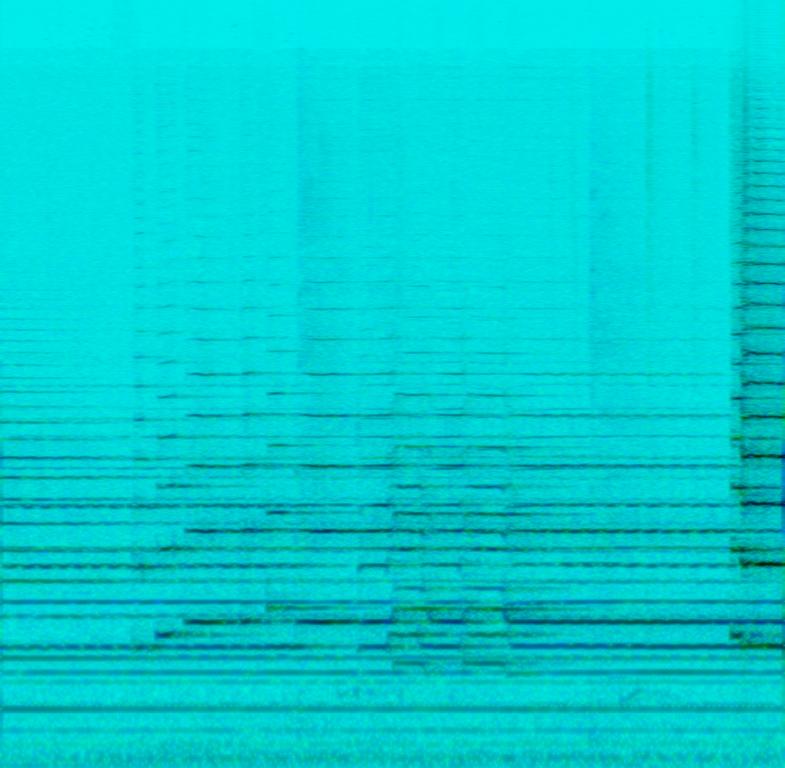
This audio contains a brass band playing a slow melody. Some are playing a layer of a long chord in the mid to higher register. on top of that a trumpet is leading a melody than other trumpets are coming in giving a loud answer. This song may be played live, performed by part of an orchestra.